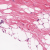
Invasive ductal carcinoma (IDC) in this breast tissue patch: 0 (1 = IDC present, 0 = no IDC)